Question: I am trying to create a line graph with multiple variables.
To begin with, this is what my data looks like: <URL>
I have called this "coverage_data".
First, I create my data.frame:
'''
data_long <- gather(coverage_data, key = "variable", value = "value", -one_of("SLOV_position", "Segment"))
'''
The order of the variables in data_long is S1, S2, S3, S4, S5 and C100.
I then plot this:
'''
ggplot(data=data_long, aes(x=SLOV_position, y=value, colour=variable)) +
xlab("UMAV genome position") +
ylab("Read depth (log scale)") +
scale_y_continuous(trans='log10', labels = comma) +
ggtitle("Segment") +
theme_classic(base_size = 12) +
geom_line(size=1) +
scale_x_continuous(breaks = scales::pretty_breaks(n = 3), labels = comma) +
theme(plot.title = element_text(size = 12, hjust = 0.5), axis.text.x = element_text(angle = 90, hjust = 1, vjust = 0.5, size = 8), axis.title.x = element_text(margin = margin(t = 10))) +
facet_grid(~ Segment, scales="free")
'''
Which works great, and plots my data like so:

However, ggplot orders the variables as C100, S1, S2, S3, S4 and S5. Why does it put C100 first? And how can I get it to display the variables in the original order?
I have looked at a lot of answers to similar questions, but none of them seem to work for what I am doing. For example, many suggest manually re-ordering the variables, but when I look up the variables in data_long, they are in the right order. Also, there are so many of them because data_long has hundreds of lines, so I am unsure how to do something like that manually anyway.
I'm sorry if this is a very obvious question that has been answered before, but I just can't seem to figure it out no matter how many answers I look at. Thank you very much for your help.
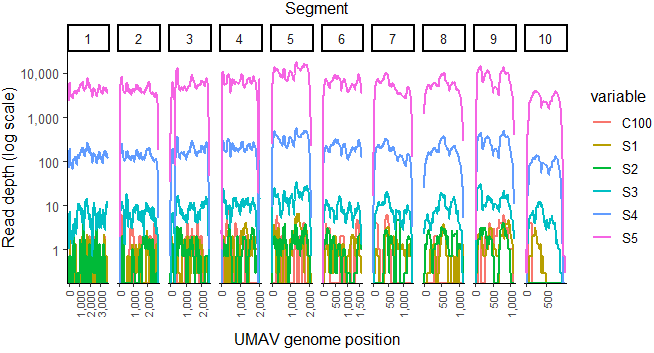
Answer: Change current variable 'variable' from 'charactor' into 'factor' as:
'''
data_long$variable <- factor(data_long$variable, levels = c("S1", "S2", "S3", "S4", "S5", "C100"))
'''
Then, run your 'ggplot'.